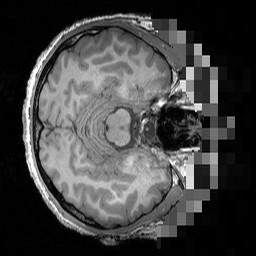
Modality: T1w
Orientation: axial
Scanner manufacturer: siemens
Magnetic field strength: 3 T
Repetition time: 1.5 s
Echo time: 0.00291 s